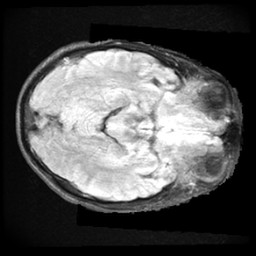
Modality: FLAIR
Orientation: axial
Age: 27
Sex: male
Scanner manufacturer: ge
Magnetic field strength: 3 T
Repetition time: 11 s
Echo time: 0.1497 s